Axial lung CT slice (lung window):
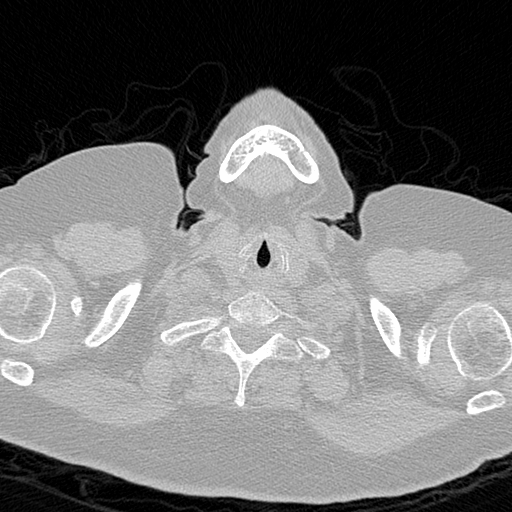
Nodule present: no